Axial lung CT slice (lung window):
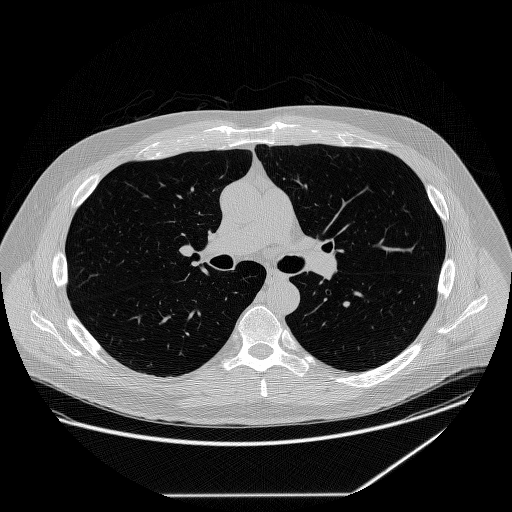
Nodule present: no